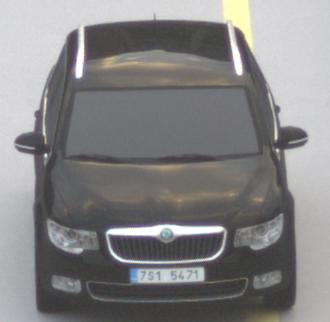
Make: Skoda
Model: Superb Combi 1.4 TSI
Detailed model: Superb (II) Combi
Model produced from: 2010/01
Model produced until: 2011/10
Doors: 5
Color: black
Road condition: dry road
Daytime: sunrise or sunset
Contrast: low contrast